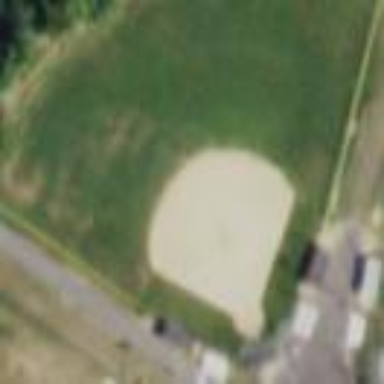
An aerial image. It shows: Baseball pitch for leisure land.